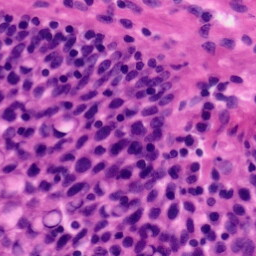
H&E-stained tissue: Tonsil